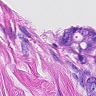
Metastatic tissue present: yes